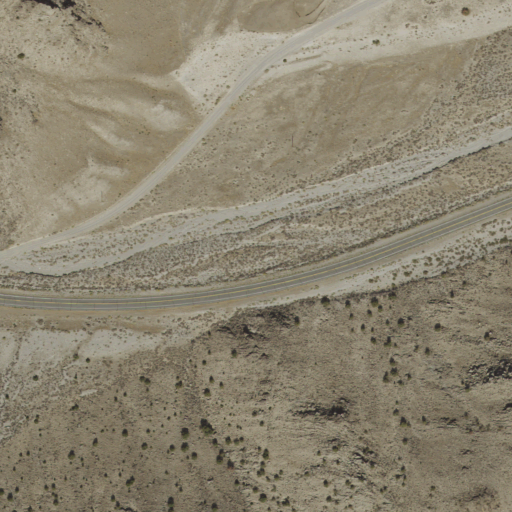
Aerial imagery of valley in Utah named Kings Canyon containing shrub, grassland, open development, low intensity development, and medium intensity development